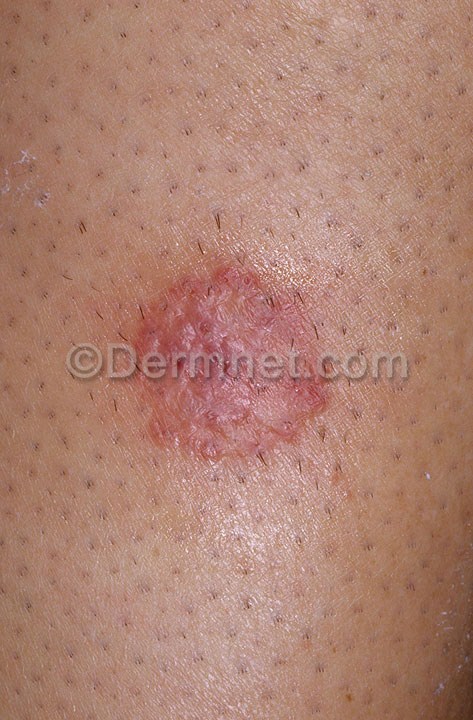
Disease: Tinea Ringworm Candidiasis and other Fungal Infections